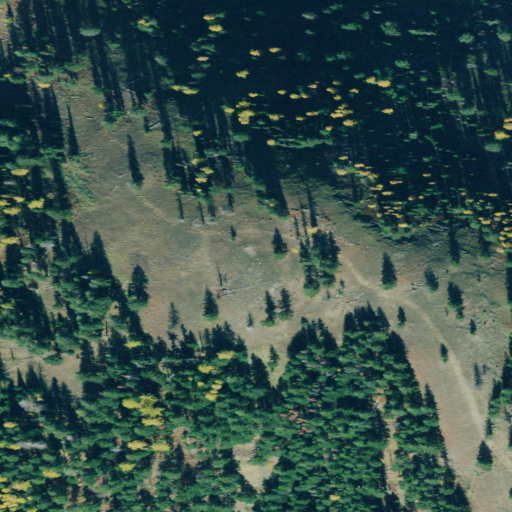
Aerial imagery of mountain in Montana named Grouse Mountain containing evergreen forest and shrub